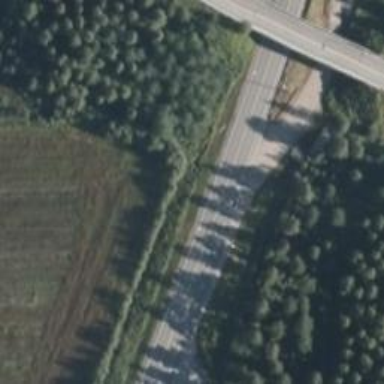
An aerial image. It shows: Asphalt road classified as trunk highway.